При наливании воды в сосуд с прозрачными стенками можно заметить, что в непосредственной близости к стенке уровень воды выше, чем вдали от стенок сосуда. Вода как бы «залезает» на стенки сосуда (рис. 1(а)). Если сблизить стенки сосуда, то эффект становится более заметным (рис. 1(б,в)). Вода поднимается на существенную высоту. Сосуды с малым расстоянием между стенками называются . А эффект — .  Объяснить такое явление можно тем, что давление под искривленной поверхностью жидкости плотностью $\rho$ чуть меньше, чем давление над ней. Жидкость поднимается на такой уровень $h$, при котором эта разность давлений удерживает получившийся столб жидкости. Разность этих давлений $\Delta p$: \begin{equation} \Delta p= \rho g h. \tag{1}\end{equation}
Измерьте с максимальной точностью внутренний диаметр $d$ капилляра. Удалите воду из капилляра, продув капилляр.     Нижняя лапка играет роль поворотного крепления для капилляра.  Поворот нижней лапки в муфте на штативе позволяет плавно изменять положение в пространстве шприца с капилляром, изменяя его угол наклона относительно вертикали.
Поворачивая лапку штатива, для каждого угла наклона капилляра $\alpha$ измерьте высоту $h_1$ уровня жидкости в шприце относительно стола и высоту $h_2$ уровня жидкости в капилляре относительно стола. Проведите измерения в пределах от $0$ до $60^\circ$, постепенно увеличивая угол $\alpha$.
После этого повторите измерения, постепенно уменьшая угол наклона от $60^\circ$ до $0$.
Не вынимая капилляр из шприца, повторите измерения зависимости величин $h'_1$ и $h'_2$ от угла $\alpha$ при постепенном увеличении угла (по аналогии с п. ). ). ). ). ). ). ).
Далее – при постепенном уменьшении (по аналогии с п. ). ). ). ). ). ). ).
Используя данные, полученные в п. , рассчитайте разность высот $h = h_2 -h_1$ для каждого угла наклона капилляра. Постройте график зависимости $h(\alpha)$ при постепенном увеличении угла наклона. В тех же осях постройте график зависимости $h(\alpha)$ при постепенном уменьшении угла наклона.
Используя данные, полученные в п. , рассчитайте разность высот $h' = h'_2 −h'_1$ для каждого угла наклона капилляра. Постройте график зависимости $h'(\alpha)$ при постепенном увеличении угла наклона. В тех же осях постройте график зависимости $h'(\alpha)$ при постепенном уменьшении угла наклона.
Какими функциями должны описываться зависимости $h(\alpha)$ и $h'(\alpha)$, если считать, постепенном уменьшении угла наклона, что разность давлений с двух сторон от искривленной поверхности воды не зависит от угла наклона капилляра? Есть ли отличия между теоретическим предположением и экспериментом? Если есть, то перечислите все существенные отличия.
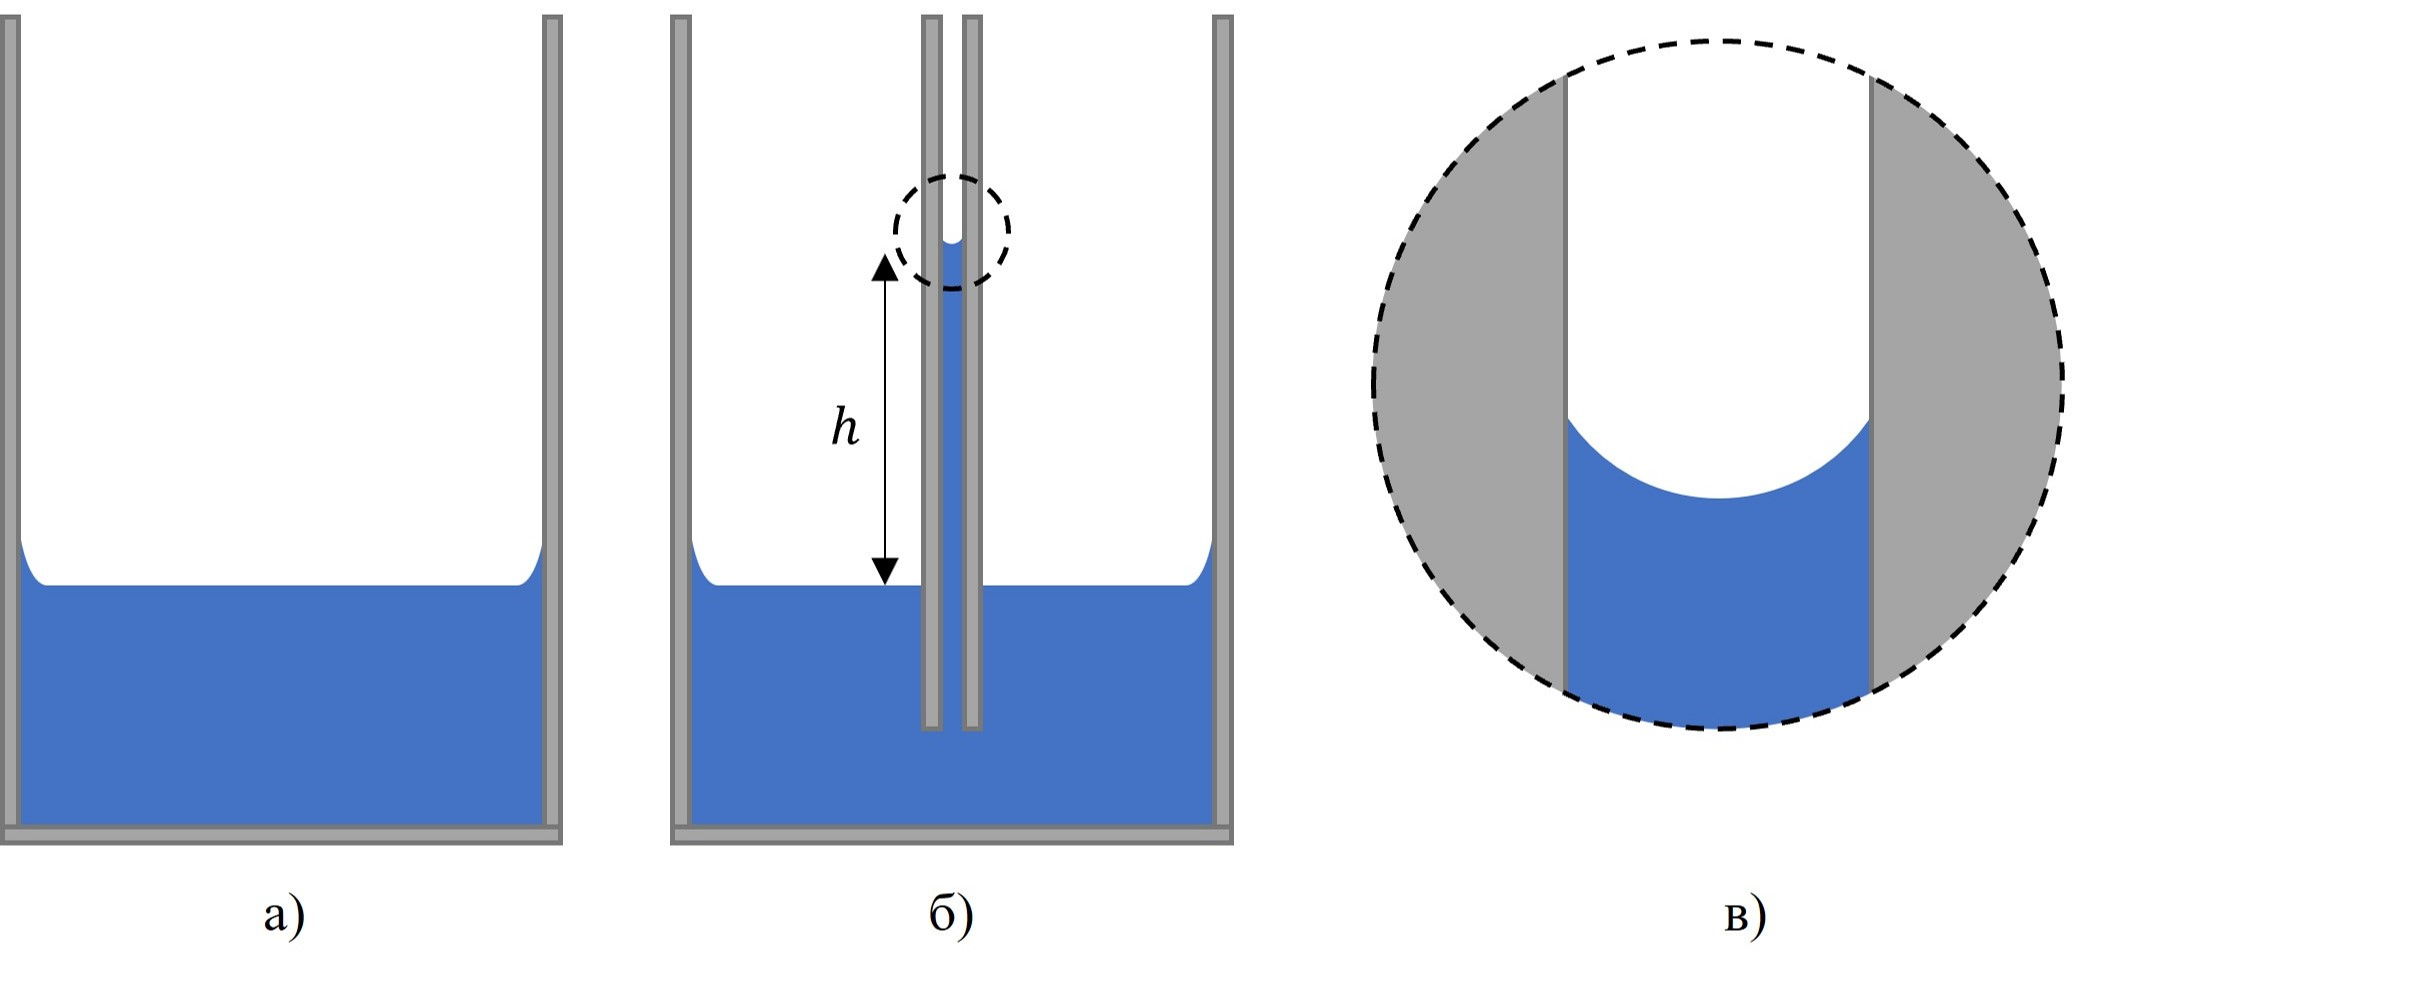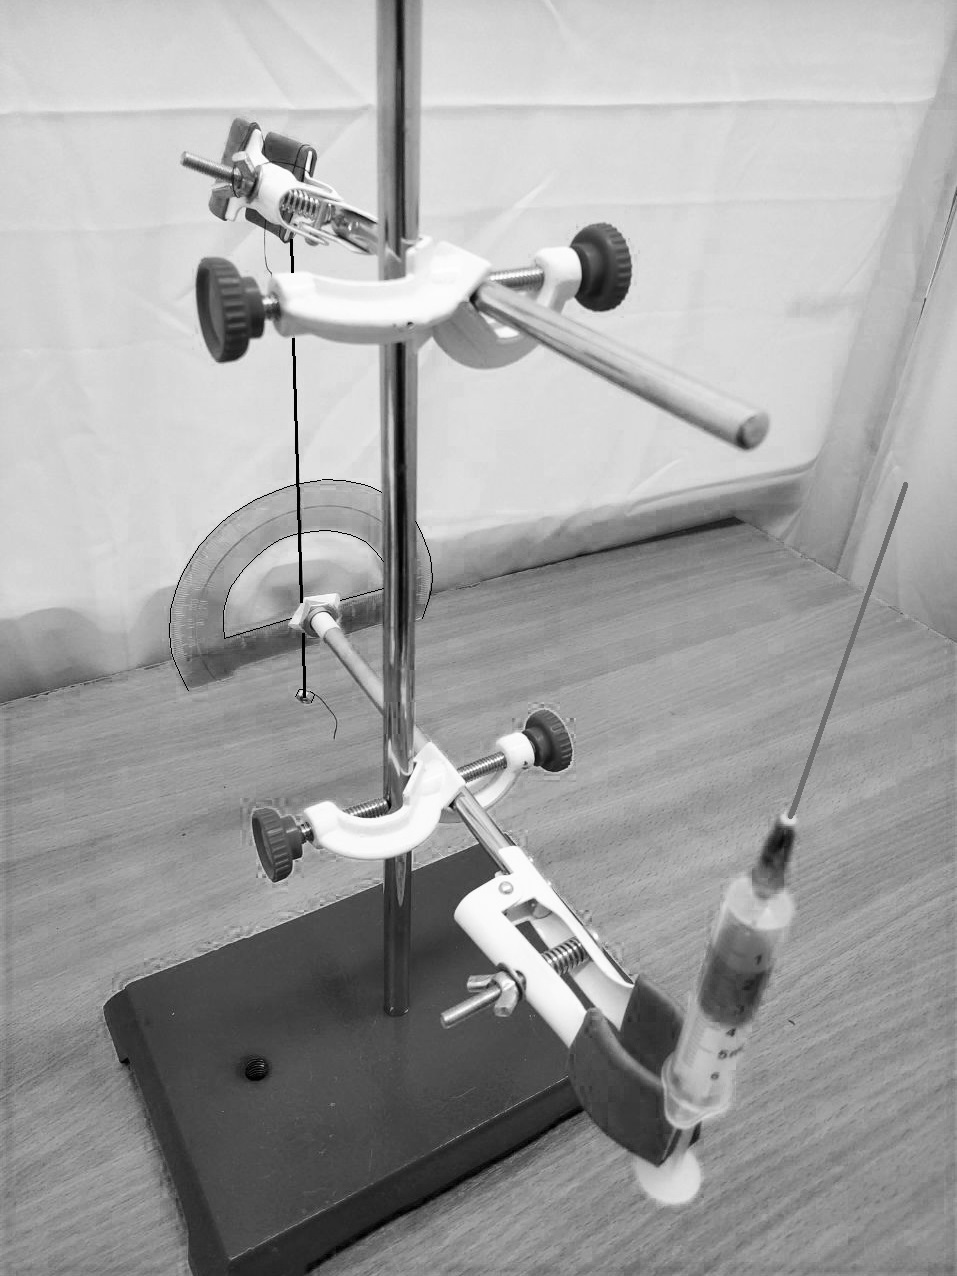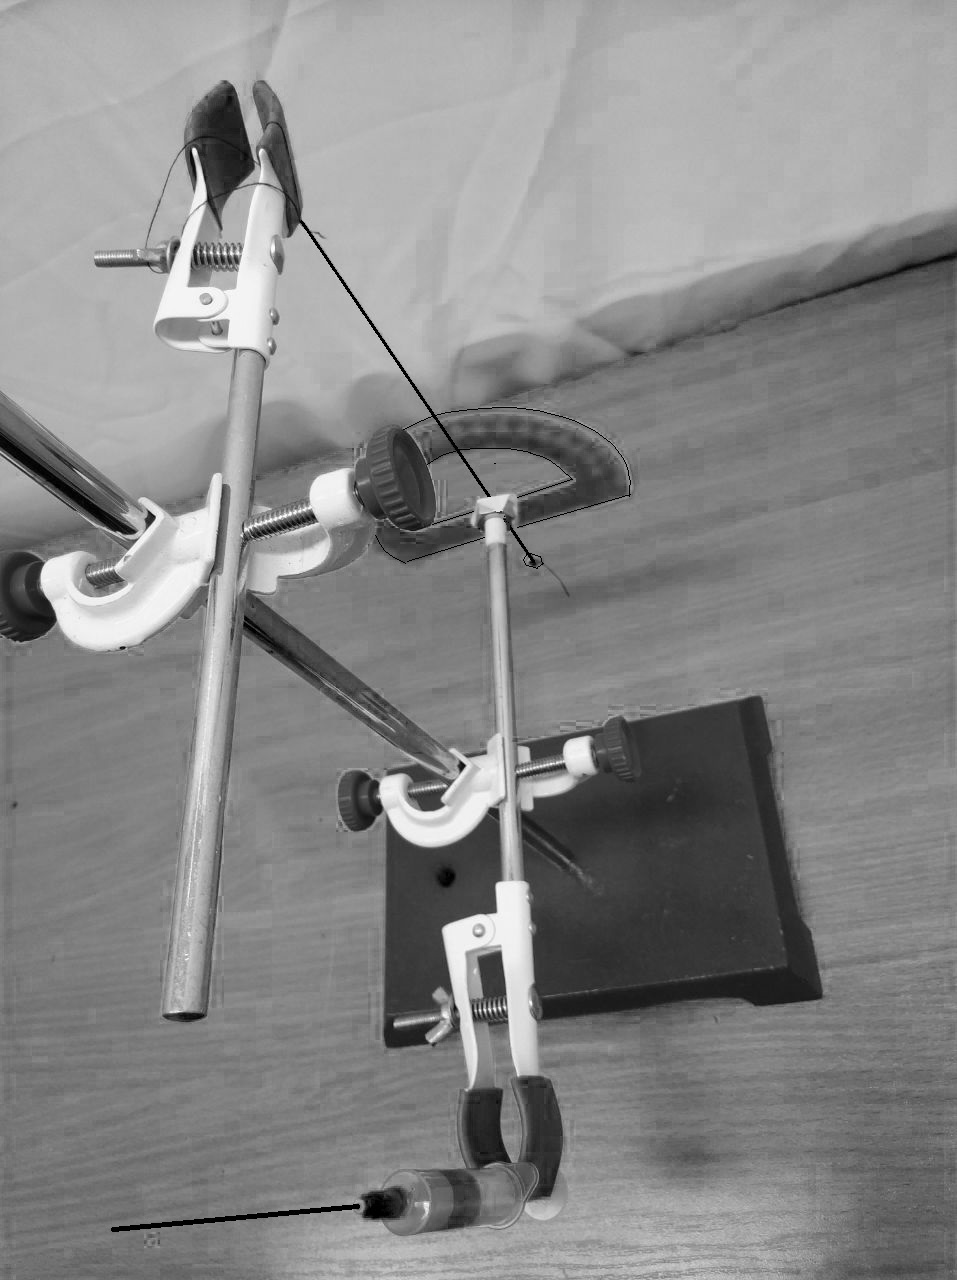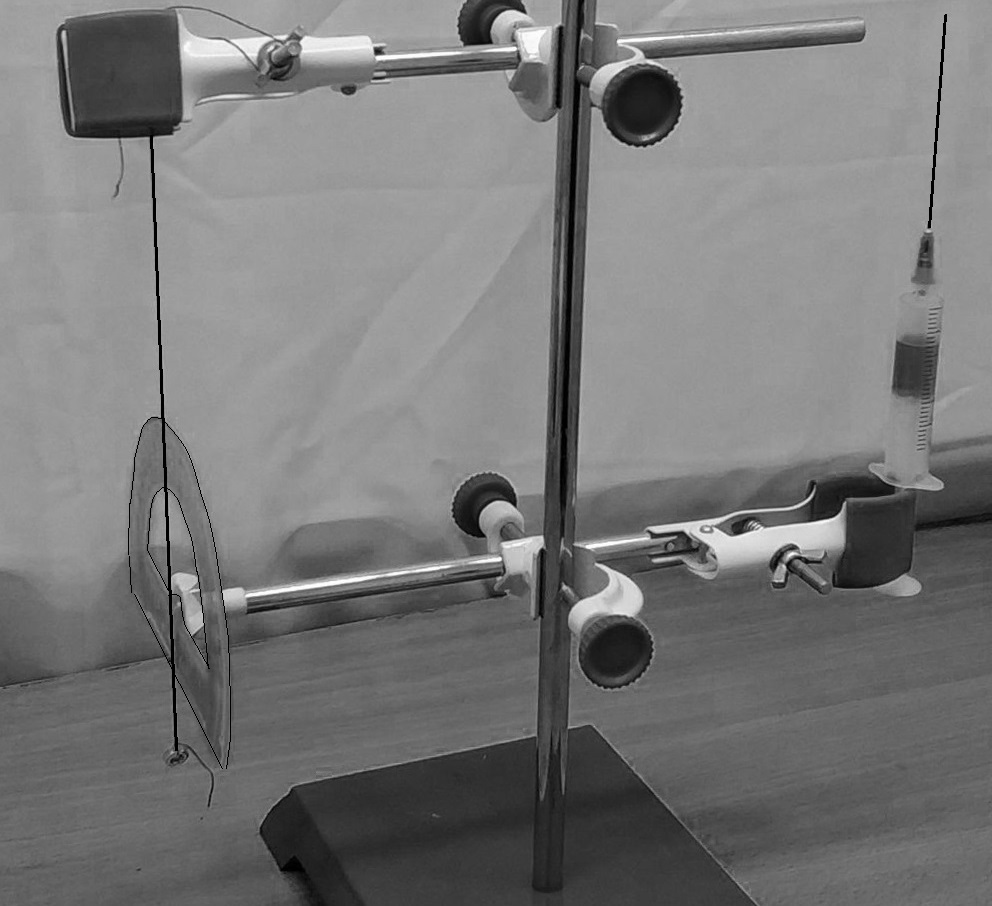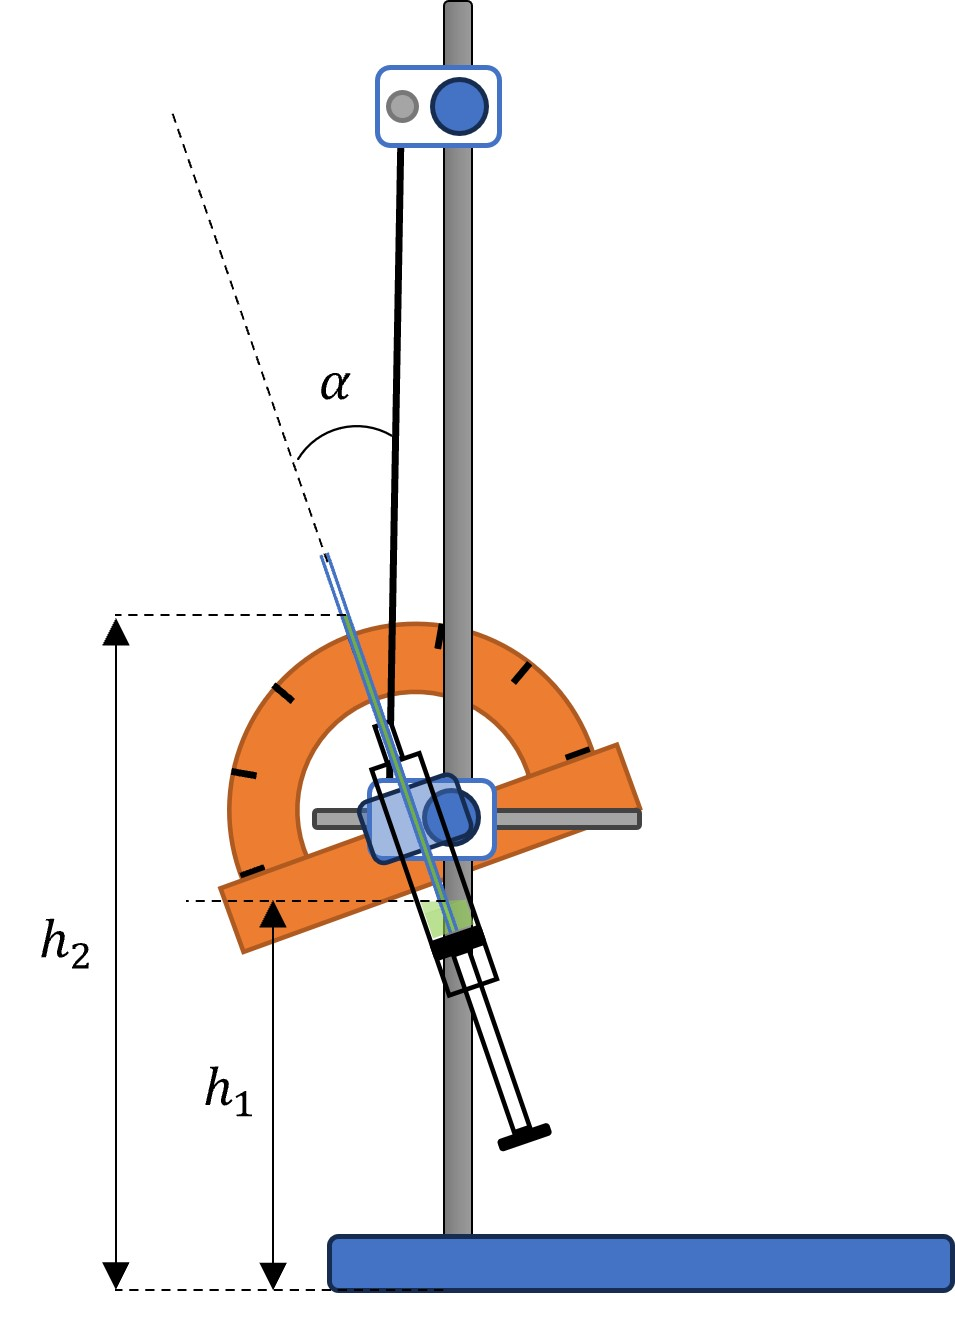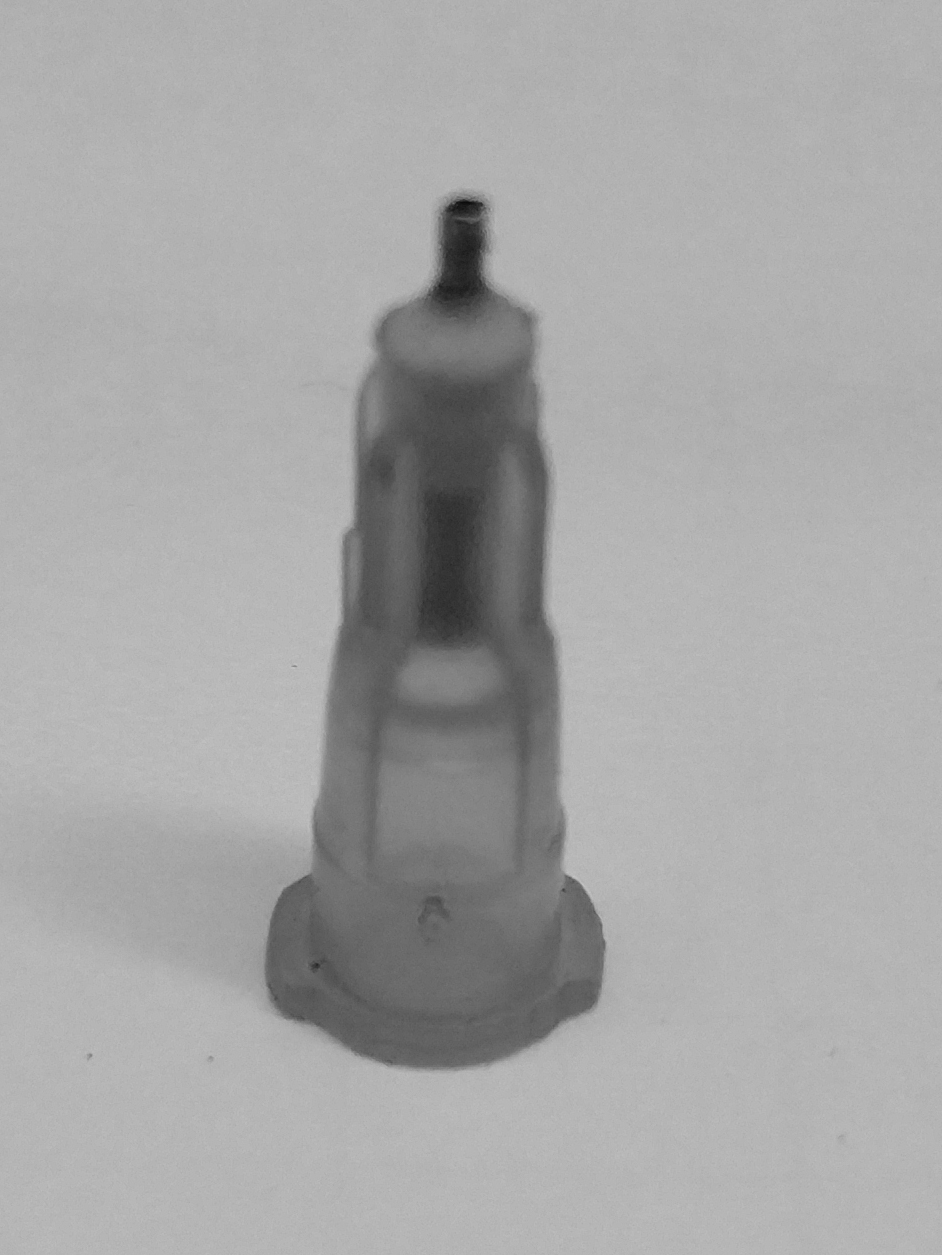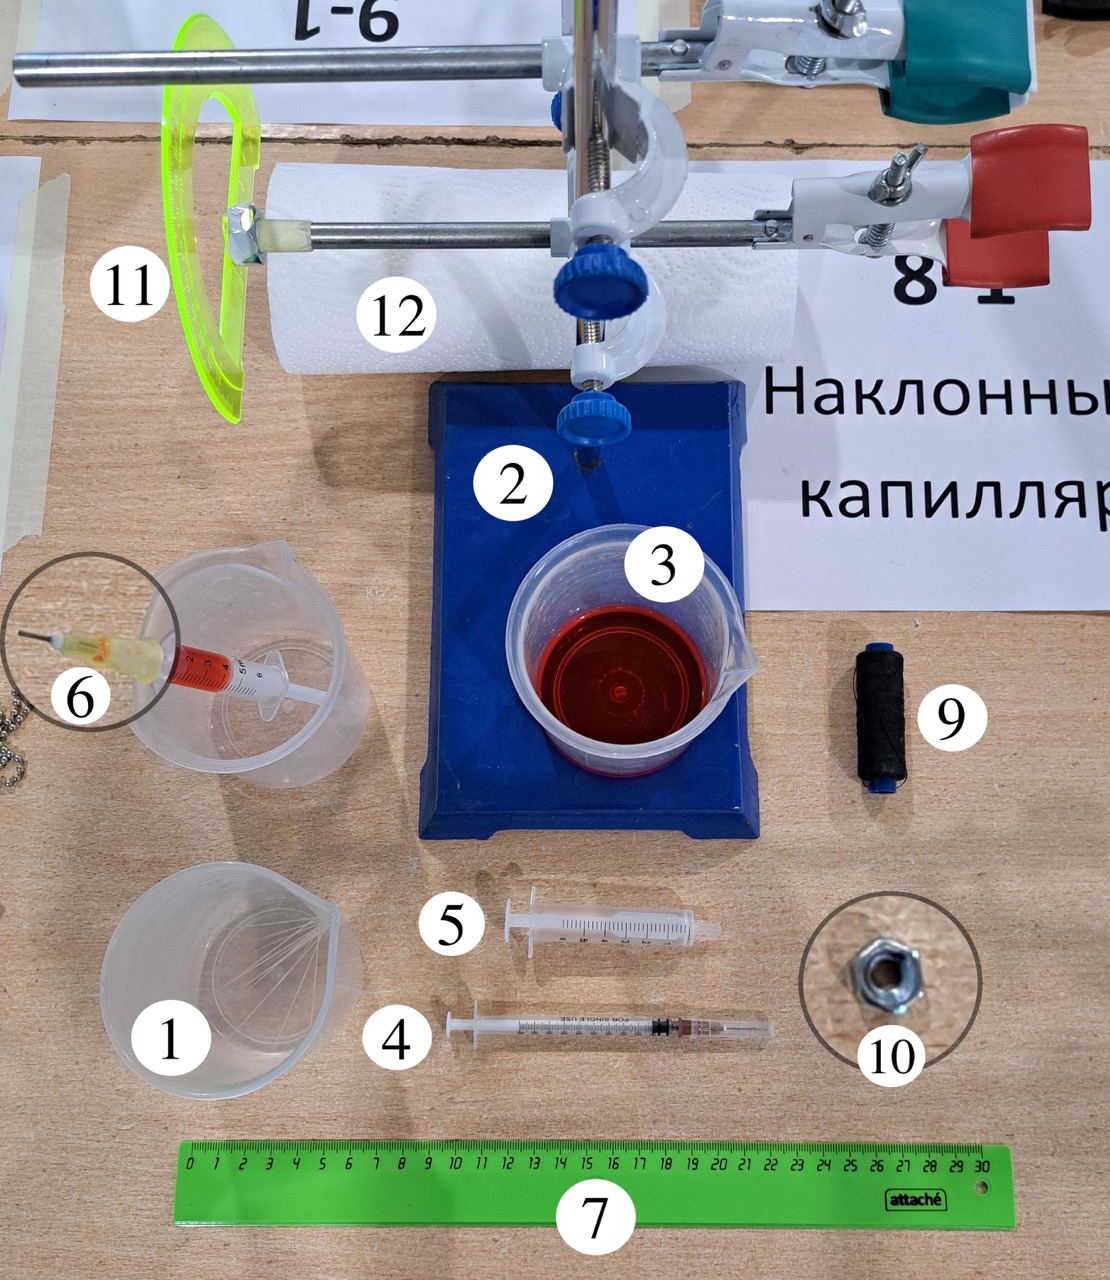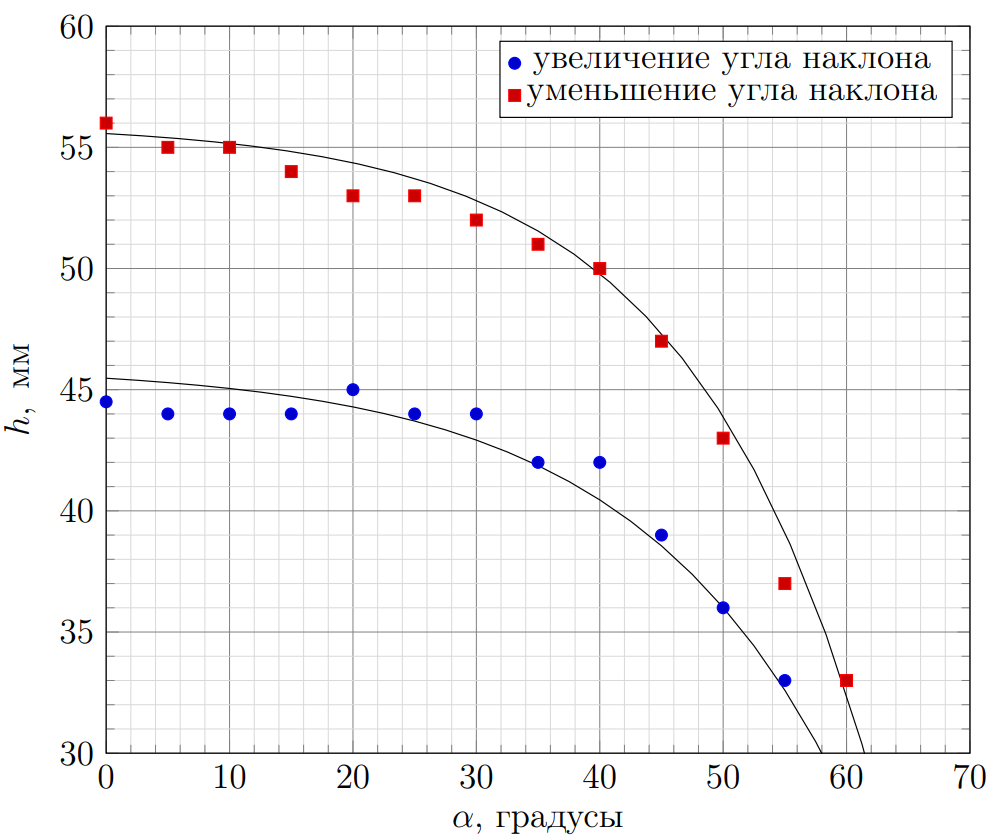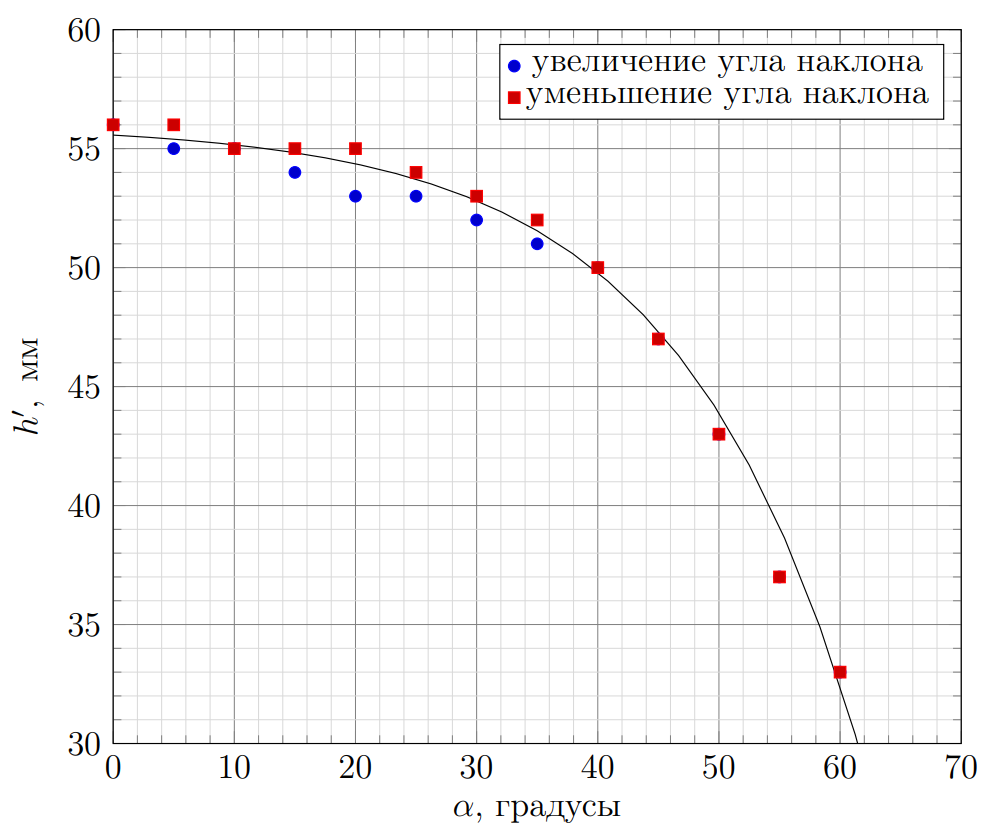
Измерьте с максимальной точностью внутренний диаметр $d$ капилляра.
Решение: Наберем в шприц объемом $1~мл$ подкрашенную воду. Наденем на него иглу. В вертикальном положении шприца будем давить на поршень шприца, из-за этого на кончике иглы будут появляться капли, периодически отрывающиеся от него. Измерим объем одной капли. Для этого внесем в таблицу значения начального объема воды в шприце $v_1$, конечного объема $v_2$ и количество оторвавшихся в процессе выдавливания воды от иглы капель. Проведем эксперимент несколько раз для получения достоверного результата. Рассчитаем объем одной капли в каждом эксперименте по формуле:\begin{equation} v=\frac{v_1-v_2}{n}.\tag{2}\end{equation} $v_1, ~мл$0.900.900.92$v_2,~ мл$0.240.260.24$n$100100100$v,~ мкл$6.66.46.8 Среднее значение объема капли составит $v=6{.}6 \ мкл$. Капнем одну такую каплю на поверхность приклеенного к столу отрезка скотча. Поднесем к нему капилляр. Под действием капиллярного эффекта жидкость затянется в капилляр без остатка. Собрав всю воду из капли в капилляр, с помощью линейки измерим длину столбика жидкости. Проведем эксперимент несколько раз для получения достоверного результата. $l, мм$414744 Рассчитаем среднее значение длины столбика жидкости в капилляре $l=44 \ мм$. Объем воды в капилляре может быть выражен формулой: \begin{equation} v=l\frac{\pi d^2}{4}. \tag{3}\end{equation}Откуда диаметр капилляра составит: | $v_1, ~мл$ | 0.90 | 0.90 | 0.92 | | --- | --- | --- | --- | | $v_2,~ мл$ | 0.24 | 0.26 | 0.24 | | $n$ | 100 | 100 | 100 | | $v,~ мкл$ | 6.6 | 6.4 | 6.8 |
Ответ: \begin{equation} d=2\sqrt{\frac{v}{\pi l}}=0{.}44 \ мм\tag{4}\end{equation}

Поворачивая лапку штатива, для каждого угла наклона капилляра $\alpha$ измерьте высоту $h_1$ уровня жидкости в шприце относительно стола и высоту $h_2$ уровня жидкости в капилляре относительно стола. Проведите измерения в пределах от $0$ до $60^\circ$, постепенно увеличивая угол $\alpha$.
Решение: Проведем измерения зависимостей уровней воды в шприце и капилляре от угла наклона капилляра, как указано в условии. Рассчитаем разность уровней для каждого угла наклона капилляра. Занесем данные в таблицу и построим график зависимости $h(\alpha)$. Увеличение угла | $\alpha,~^\circ$ | 0 | 5 | 10 | 15 | 20 | 25 | 30 | 35 | 40 | 45 | 50 | 55 | 60 | | --- | --- | --- | --- | --- | --- | --- | --- | --- | --- | --- | --- | --- | --- | | $h_1, ~мм$ | 182 | 182 | 181 | 180 | 177 | 174 | 170 | 166 | 160 | 156 | 152 | 148 | 141 | | $h_2,~ мм$ | 226 | 226 | 225 | 224 | 222 | 218 | 214 | 208 | 202 | 195 | 188 | 181 | 174 | | $h,~ мм$ | 45 | 44 | 44 | 44 | 45 | 44 | 44 | 42 | 42 | 39 | 36 | 33 | 33 |
Ответ: | $\alpha,~^\circ$ | 0 | 5 | 10 | 15 | 20 | 25 | 30 | 35 | 40 | 45 | 50 | 55 | 60 | | --- | --- | --- | --- | --- | --- | --- | --- | --- | --- | --- | --- | --- | --- | | $h_1, ~мм$ | 182 | 182 | 181 | 180 | 177 | 174 | 170 | 166 | 160 | 156 | 152 | 148 | 141 | | $h_2,~ мм$ | 226 | 226 | 225 | 224 | 222 | 218 | 214 | 208 | 202 | 195 | 188 | 181 | 174 | | $h,~ мм$ | 45 | 44 | 44 | 44 | 45 | 44 | 44 | 42 | 42 | 39 | 36 | 33 | 33 | Ответ: $\alpha,~^\circ$051015202530354045505560$h_1, ~мм$182182181180177174170166160156152148141$h_2,~ мм$226226225224222218214208202195188181174$h,~ мм$45444444454444424239363333

После этого повторите измерения, постепенно уменьшая угол наклона от $60^\circ$ до $0$.
Решение: Уменьшение угла | $\alpha,~^\circ$ | 60 | 55 | 50 | 45 | 40 | 35 | 30 | 25 | 20 | 15 | 10 | 5 | 0 | | --- | --- | --- | --- | --- | --- | --- | --- | --- | --- | --- | --- | --- | --- | | $h_1, мм$ | 141 | 146 | 153 | 158 | 163 | 169 | 170 | 173 | 177 | 179 | 179 | 182 | 182 | | $h_2, мм$ | 174 | 183 | 196 | 205 | 213 | 220 | 222 | 226 | 230 | 233 | 234 | 237 | 238 | | $h, мм$ | 33 | 37 | 43 | 47 | 50 | 51 | 52 | 53 | 53 | 54 | 55 | 55 | 56 |
Ответ: | $\alpha,~^\circ$ | 60 | 55 | 50 | 45 | 40 | 35 | 30 | 25 | 20 | 15 | 10 | 5 | 0 | | --- | --- | --- | --- | --- | --- | --- | --- | --- | --- | --- | --- | --- | --- | | $h_1, мм$ | 141 | 146 | 153 | 158 | 163 | 169 | 170 | 173 | 177 | 179 | 179 | 182 | 182 | | $h_2, мм$ | 174 | 183 | 196 | 205 | 213 | 220 | 222 | 226 | 230 | 233 | 234 | 237 | 238 | | $h, мм$ | 33 | 37 | 43 | 47 | 50 | 51 | 52 | 53 | 53 | 54 | 55 | 55 | 56 | Ответ: $\alpha,~^\circ$605550454035302520151050$h_1, мм$141146153158163169170173177179179182182$h_2, мм$174183196205213220222226230233234237238$h, мм$33374347505152535354555556

Не вынимая капилляр из шприца, повторите измерения зависимости величин $h'_1$ и $h'_2$ от угла $\alpha$ при постепенном увеличении угла (по аналогии с п. A2 ).
Решение: Проведем измерения зависимостей уровней воды в шприце и капилляре $h_1'$ и $h_2'$ от угла $\alpha$ в соответствии с A2 задания. Рассчитаем для каждого угла наклона $h'$. Занесем данные в таблицу и построим график зависимости $h'(\alpha)$. Увеличение угла | $\alpha,~^\circ$ | 0 | 5 | 10 | 15 | 20 | 25 | 30 | 35 | 40 | 45 | 50 | 55 | 60 | | --- | --- | --- | --- | --- | --- | --- | --- | --- | --- | --- | --- | --- | --- | | $h'_1,~ мм$ | 182 | 182 | 179 | 179 | 177 | 173 | 170 | 169 | 163 | 158 | 153 | 146 | 141 | | $h'_2,~ мм$ | 238 | 237 | 234 | 233 | 230 | 226 | 222 | 220 | 213 | 205 | 196 | 183 | 174 | | $h', ~мм$ | 56 | 55 | 55 | 54 | 53 | 53 | 52 | 51 | 50 | 47 | 43 | 37 | 33 |
Ответ: | $\alpha,~^\circ$ | 0 | 5 | 10 | 15 | 20 | 25 | 30 | 35 | 40 | 45 | 50 | 55 | 60 | | --- | --- | --- | --- | --- | --- | --- | --- | --- | --- | --- | --- | --- | --- | | $h'_1,~ мм$ | 182 | 182 | 179 | 179 | 177 | 173 | 170 | 169 | 163 | 158 | 153 | 146 | 141 | | $h'_2,~ мм$ | 238 | 237 | 234 | 233 | 230 | 226 | 222 | 220 | 213 | 205 | 196 | 183 | 174 | | $h', ~мм$ | 56 | 55 | 55 | 54 | 53 | 53 | 52 | 51 | 50 | 47 | 43 | 37 | 33 | Ответ: $\alpha,~^\circ$051015202530354045505560$h'_1,~ мм$182182179179177173170169163158153146141$h'_2,~ мм$238237234233230226222220213205196183174$h', ~мм$56555554535352515047433733

Далее – при постепенном уменьшении (по аналогии с п. A2 ).
Решение: Уменьшение угла | $\alpha,^\circ$ | 60 | 55 | 50 | 45 | 40 | 35 | 30 | 25 | 20 | 15 | 10 | 5 | 0 | | --- | --- | --- | --- | --- | --- | --- | --- | --- | --- | --- | --- | --- | --- | | $h'_1, мм$ | 141 | 16 | 153 | 158 | 163 | 169 | 170 | 173 | 177 | 179 | 179 | 182 | 182 | | $h'_2, мм$ | 174 | 183 | 196 | 205 | 213 | 220 | 222 | 226 | 230 | 233 | 234 | 237 | 238 | | $h', мм$ | 33 | 37 | 43 | 47 | 50 | 51 | 52 | 53 | 53 | 54 | 55 | 55 | 56 |
Ответ: | $\alpha,^\circ$ | 60 | 55 | 50 | 45 | 40 | 35 | 30 | 25 | 20 | 15 | 10 | 5 | 0 | | --- | --- | --- | --- | --- | --- | --- | --- | --- | --- | --- | --- | --- | --- | | $h'_1, мм$ | 141 | 16 | 153 | 158 | 163 | 169 | 170 | 173 | 177 | 179 | 179 | 182 | 182 | | $h'_2, мм$ | 174 | 183 | 196 | 205 | 213 | 220 | 222 | 226 | 230 | 233 | 234 | 237 | 238 | | $h', мм$ | 33 | 37 | 43 | 47 | 50 | 51 | 52 | 53 | 53 | 54 | 55 | 55 | 56 | Ответ: $\alpha,^\circ$605550454035302520151050$h'_1, мм$14116153158163169170173177179179182182$h'_2, мм$174183196205213220222226230233234237238$h', мм$33374347505152535354555556

Используя данные, полученные в п. A2 , рассчитайте разность высот $h = h_2 -h_1$ для каждого угла наклона капилляра. Постройте график зависимости $h(\alpha)$ при постепенном увеличении угла наклона. В тех же осях постройте график зависимости $h(\alpha)$ при постепенном уменьшении угла наклона.

Используя данные, полученные в п. A4 , рассчитайте разность высот $h' = h'_2 −h'_1$ для каждого угла наклона капилляра. Постройте график зависимости $h'(\alpha)$ при постепенном увеличении угла наклона. В тех же осях постройте график зависимости $h'(\alpha)$ при постепенном уменьшении угла наклона.

Какими функциями должны описываться зависимости $h(\alpha)$ и $h'(\alpha)$, если считать, постепенном уменьшении угла наклона, что разность давлений с двух сторон от искривленной поверхности воды не зависит от угла наклона капилляра? Есть ли отличия между теоретическим предположением и экспериментом? Если есть, то перечислите все существенные отличия.
Решение: Если считать, что разность давлений остается постоянной, то разница высот $h$ также не должна меняться. Однако экспериментальные данные говорят о том, что такая модель описания явления неверная. В первую очередь необходимо отметить, что разность высот монотонно убывает по мере увеличения угла наклона капилляра. Функция является выпуклой вверх. Также наблюдается неоднозначность разности уровней для одного положения капилляра. Так, в первом цикле измерений высоты $h$ при увеличении угла наклона капилляра меньше, чем при уменьшении угла для одинаковых положений капилляра. Во втором цикле измерений такой эффект либо наблюдается крайне слабо, либо совсем незаметен. В заключение можно сказать, что при изменении угла наклона капилляра меняется кривизна поверхности воды. Также капиллярный эффект зависим от свойств поверхности стенок капилляра. В первом цикле измерений верхняя часть капилляра практически сухая при увеличении его угла наклона, а при уменьшении угла наклона оказывается смоченной водой. Во втором цикле измерений верхняя часть капилляра уже смочена водой независимо от направления изменения угла наклона установки. Этим объясняется наличие неоднозначности в разности высот для одинаковых наклонов капилляра и зависимости $h$ от предыстории действий с установкой. Такое поведение зависимостей физических величин называется гистерезисом.
Темы:
E, Термодинамика, Поверхностное натяжение, IEPhO, Гидростатика, Капилляр, Давление над искривленной поверхностью, Смачивание